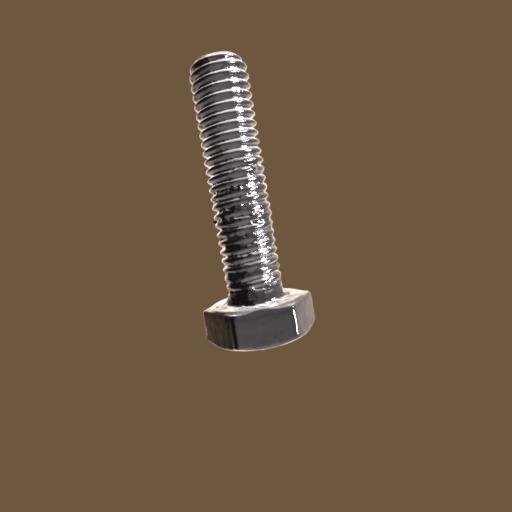
Label: bolt